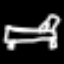
Label: bed